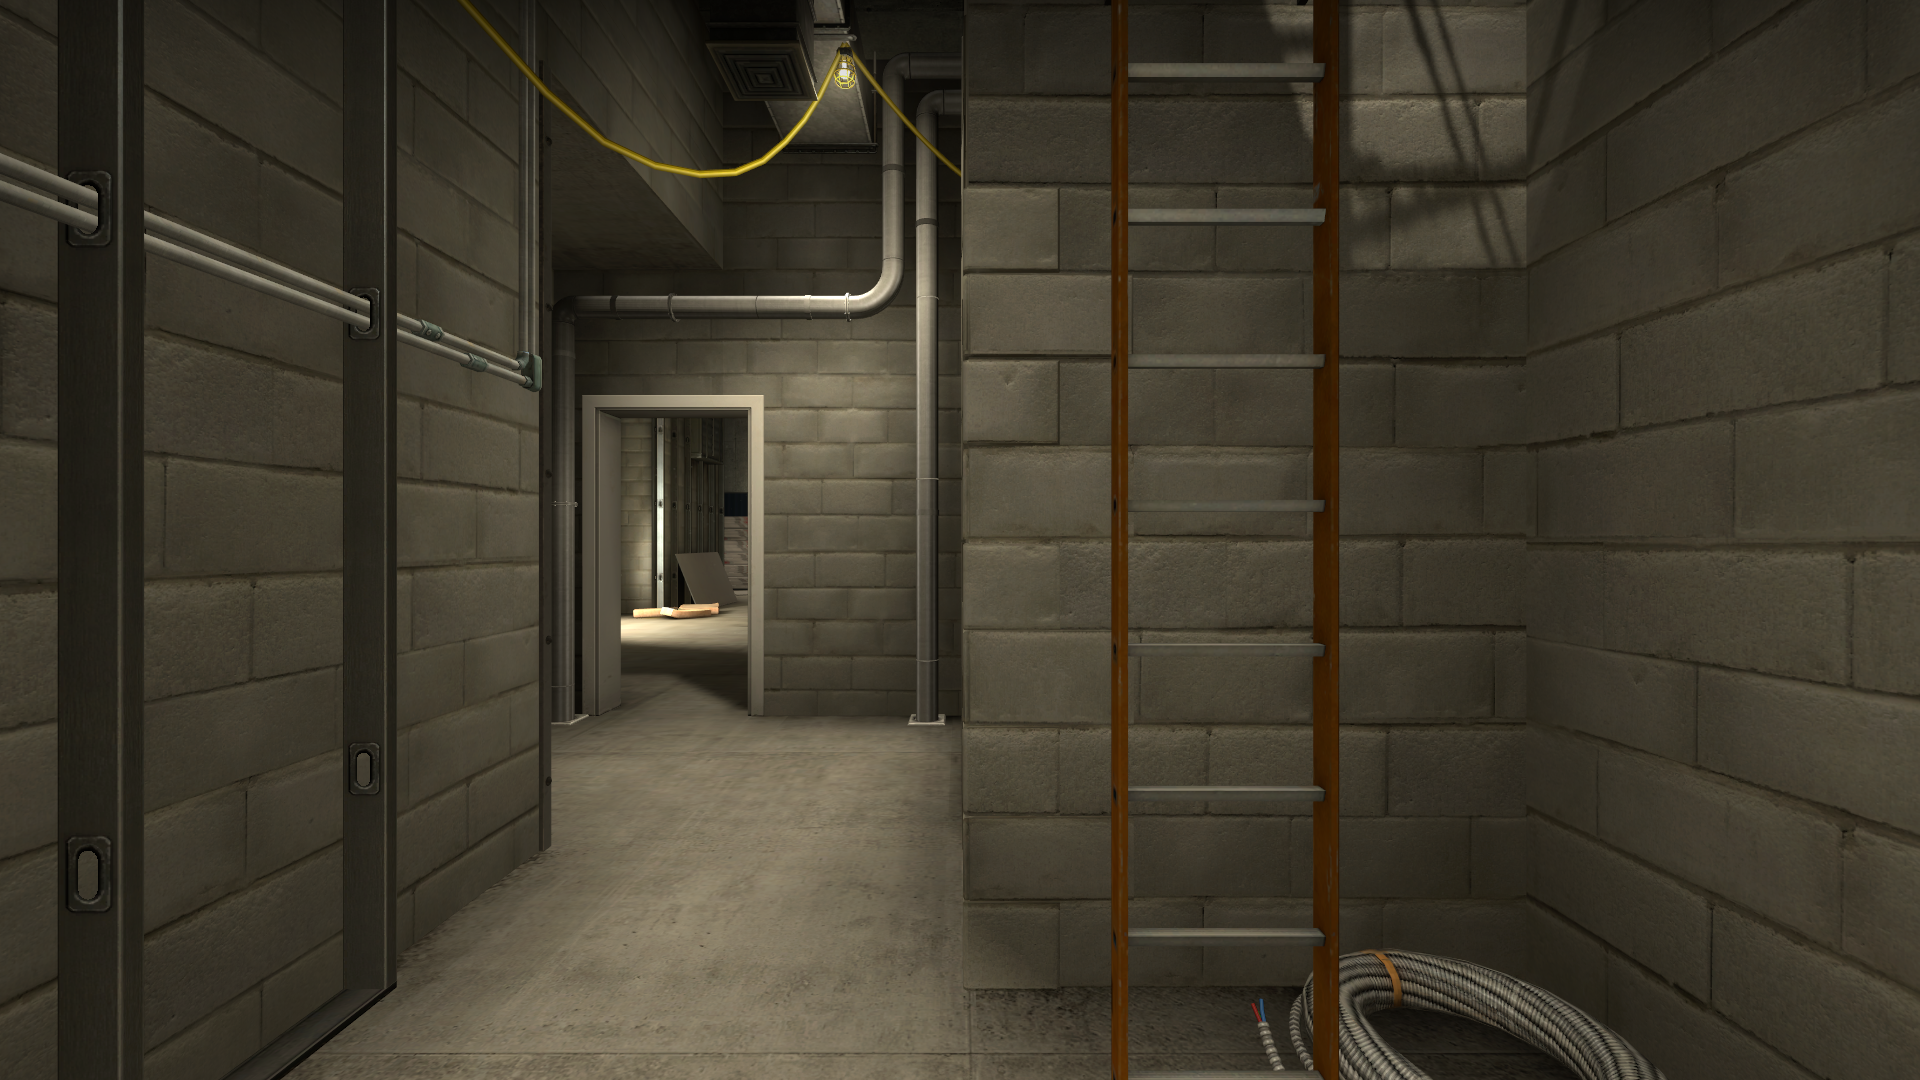
Map: de_vertigo